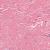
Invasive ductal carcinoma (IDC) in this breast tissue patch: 0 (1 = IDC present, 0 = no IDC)